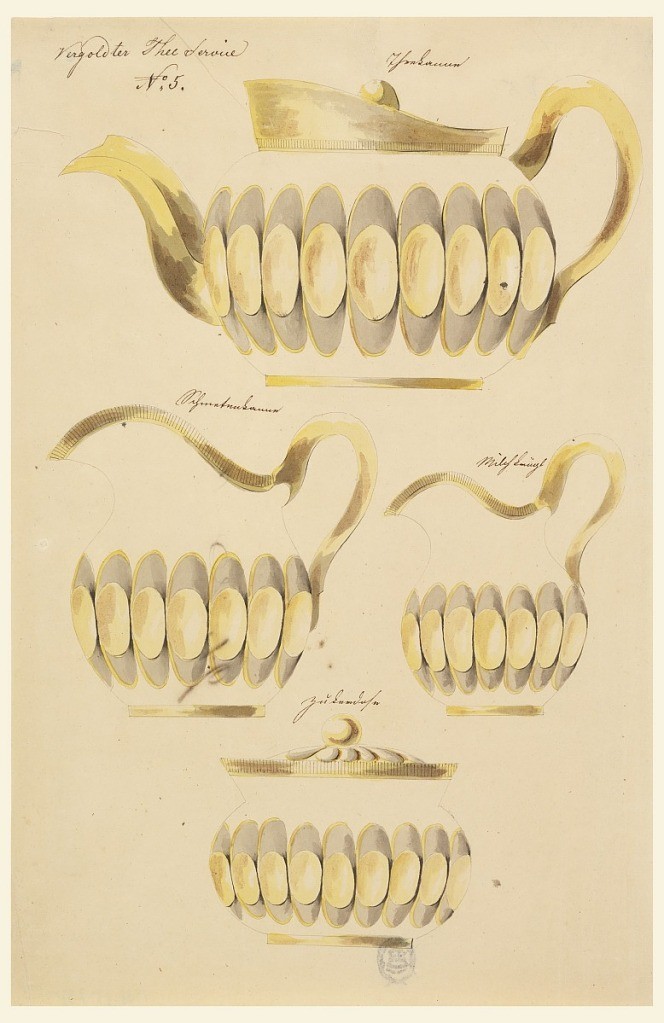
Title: Designs for Teapot, Hot Water Pitcher, Milk Pitcher and Sugar Bowl
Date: ca. 1825
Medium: Brush and gray, yellow, brown watercolor, graphite on cream paper
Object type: Drawing
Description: Designs for parts of a tea service, including various pitchers and sugar bowl. Probably made of cut glass, opal, and hyalite. Handles are shown at right. The decorations consist mainly of a row of gray ovoidal holes with gold beads inside, around the bodies. Golden handles, spouts, and border lines.